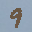
Label: 9